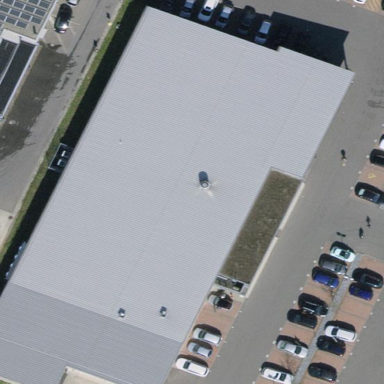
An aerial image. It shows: Supermarket building.